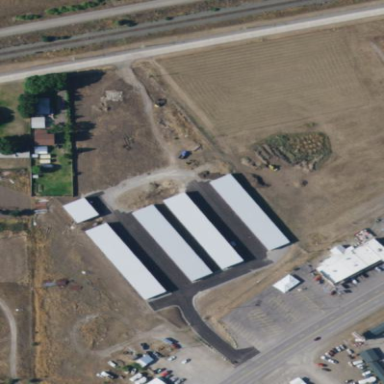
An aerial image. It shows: Commercial area with storage rental shop.